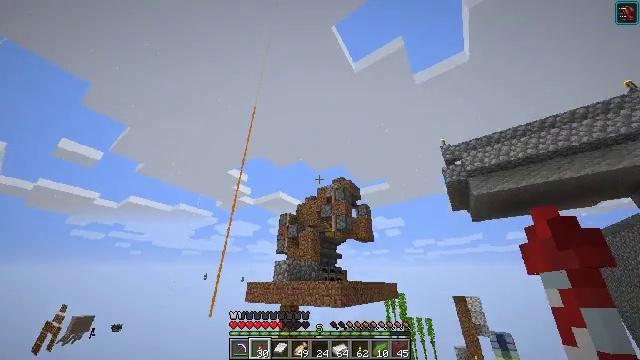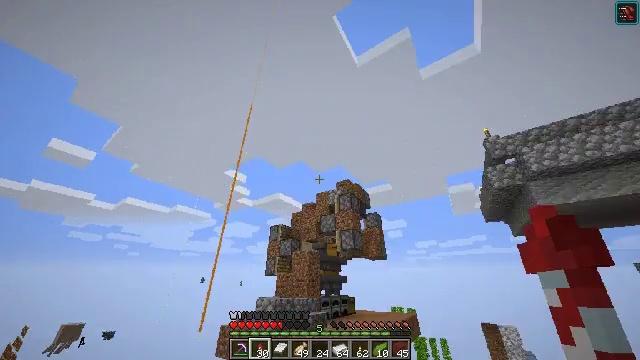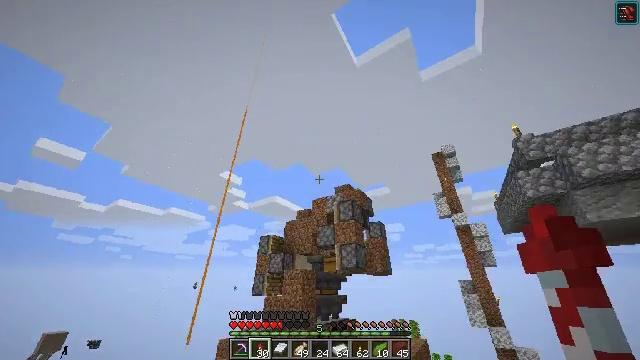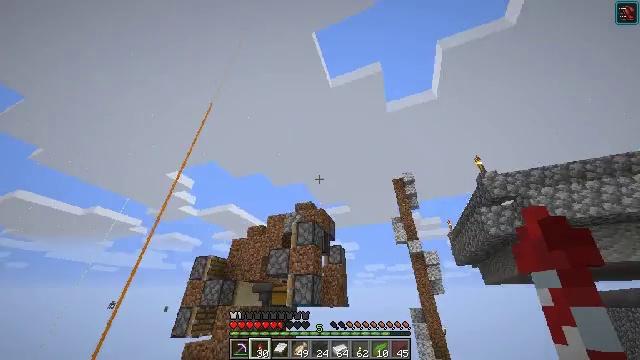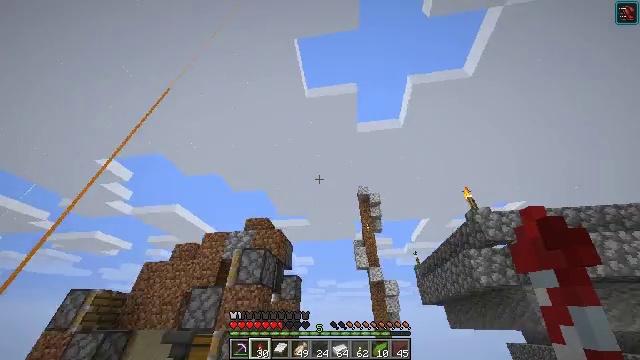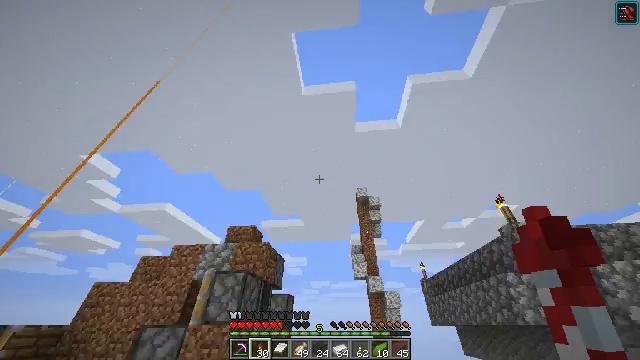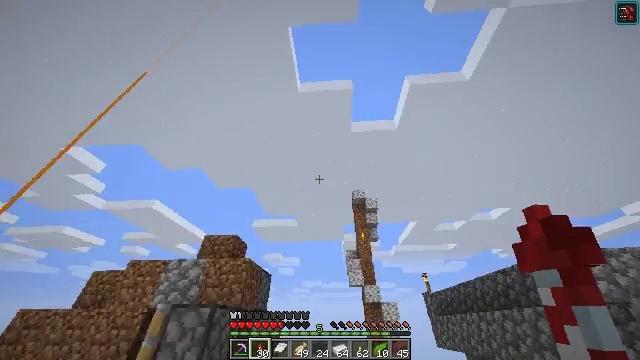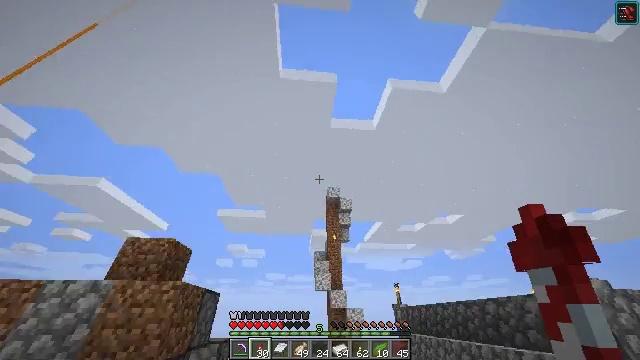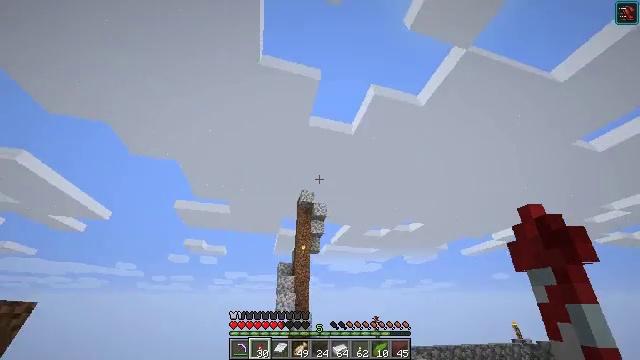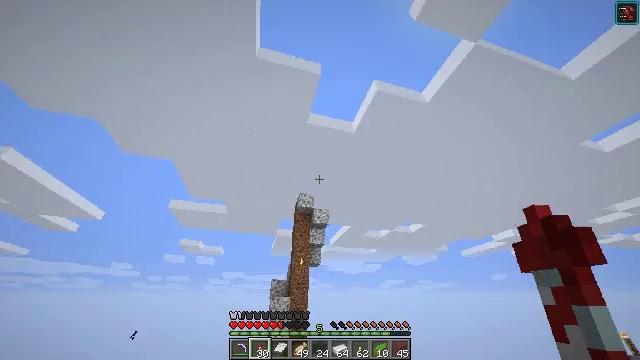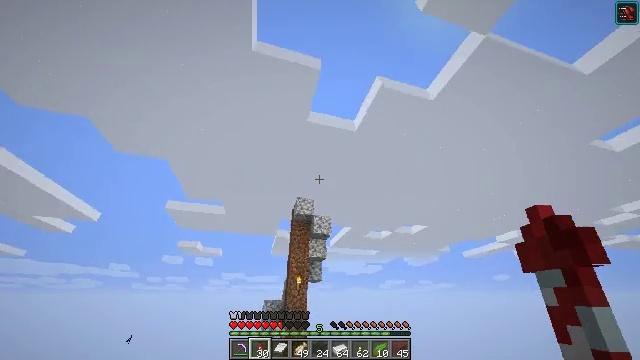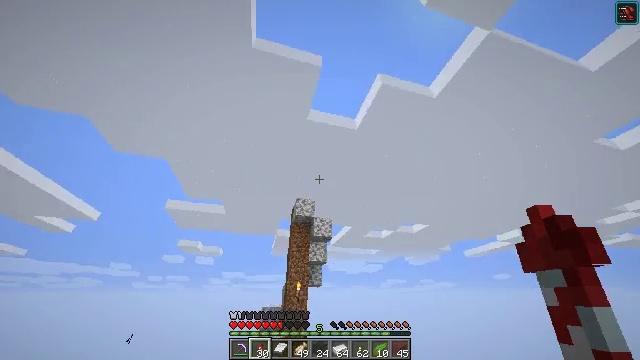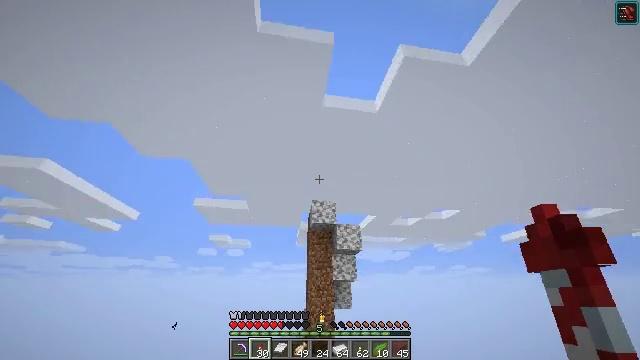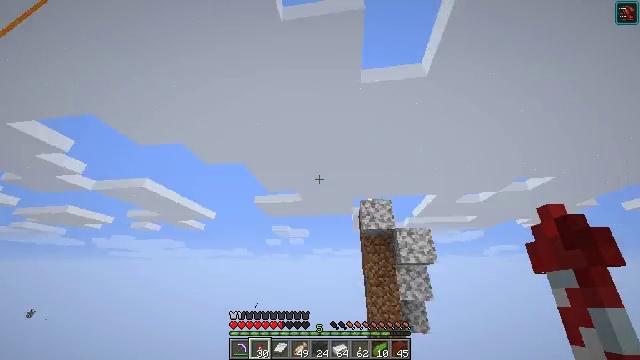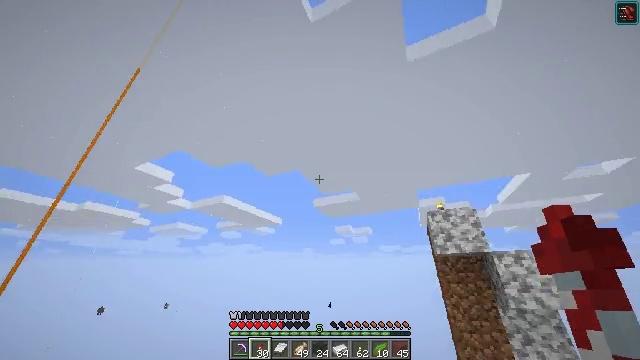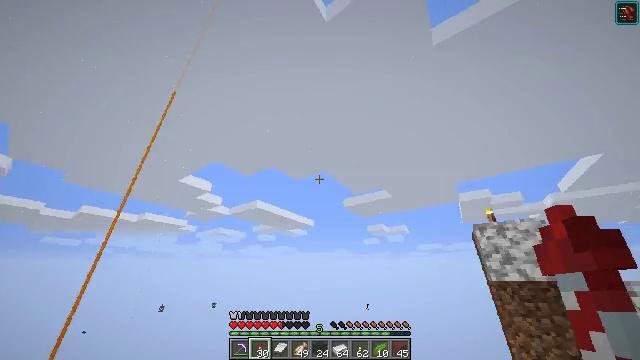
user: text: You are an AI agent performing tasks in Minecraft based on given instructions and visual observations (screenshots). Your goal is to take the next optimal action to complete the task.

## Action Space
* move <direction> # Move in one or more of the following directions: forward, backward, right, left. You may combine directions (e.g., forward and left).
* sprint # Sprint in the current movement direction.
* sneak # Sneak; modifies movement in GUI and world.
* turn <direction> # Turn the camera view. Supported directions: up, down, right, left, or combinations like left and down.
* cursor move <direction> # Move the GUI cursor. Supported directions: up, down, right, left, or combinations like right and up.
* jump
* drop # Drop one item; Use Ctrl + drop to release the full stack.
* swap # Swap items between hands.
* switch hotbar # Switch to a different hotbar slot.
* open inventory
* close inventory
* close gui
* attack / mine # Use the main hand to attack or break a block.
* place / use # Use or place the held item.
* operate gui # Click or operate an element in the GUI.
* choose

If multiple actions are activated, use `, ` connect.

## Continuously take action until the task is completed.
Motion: motion action
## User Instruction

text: Use the crafting table to make iron nugget from iron ingot.
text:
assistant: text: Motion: no_op
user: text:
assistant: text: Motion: no_op
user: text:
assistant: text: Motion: turn right and up
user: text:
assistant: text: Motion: turn right and up
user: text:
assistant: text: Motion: turn right
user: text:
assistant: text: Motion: turn right
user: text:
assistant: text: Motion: turn right and down
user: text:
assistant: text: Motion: turn right
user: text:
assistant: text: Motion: no_op
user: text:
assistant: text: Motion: no_op
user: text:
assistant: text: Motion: no_op
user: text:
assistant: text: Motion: turn left and down
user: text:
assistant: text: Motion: turn left and down
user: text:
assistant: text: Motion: turn left
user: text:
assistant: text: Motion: turn left
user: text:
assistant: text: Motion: no_op
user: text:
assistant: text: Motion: no_op
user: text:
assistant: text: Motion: no_op
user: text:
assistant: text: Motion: no_op
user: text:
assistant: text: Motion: no_op
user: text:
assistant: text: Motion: turn right
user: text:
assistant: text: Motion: turn right and down
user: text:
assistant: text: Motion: turn right and down
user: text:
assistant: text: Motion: turn right and down
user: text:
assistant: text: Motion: turn right and down
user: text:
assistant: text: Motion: turn right and down
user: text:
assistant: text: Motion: no_op
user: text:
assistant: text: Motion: no_op
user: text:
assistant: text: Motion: no_op
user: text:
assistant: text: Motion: no_op